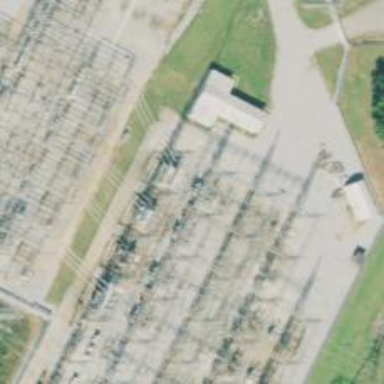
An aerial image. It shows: Switch used for power control.